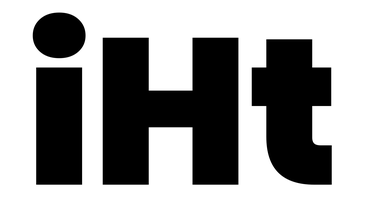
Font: Poppins-Black